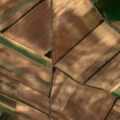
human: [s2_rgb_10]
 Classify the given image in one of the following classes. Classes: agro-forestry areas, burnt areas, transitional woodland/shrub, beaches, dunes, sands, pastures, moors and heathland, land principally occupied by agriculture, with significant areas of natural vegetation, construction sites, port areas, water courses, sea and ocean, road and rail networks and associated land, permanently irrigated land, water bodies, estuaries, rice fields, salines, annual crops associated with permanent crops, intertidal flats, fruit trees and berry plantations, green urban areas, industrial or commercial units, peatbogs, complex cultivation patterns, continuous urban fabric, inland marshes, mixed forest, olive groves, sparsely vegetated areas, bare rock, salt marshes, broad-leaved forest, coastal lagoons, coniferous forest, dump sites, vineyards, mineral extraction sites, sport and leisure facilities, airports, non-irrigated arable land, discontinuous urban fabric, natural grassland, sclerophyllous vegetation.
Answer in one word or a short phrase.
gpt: non-irrigated arable land, vineyards